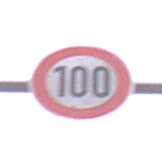
Verkehrszeichen: Geschwindigkeit100
Umgebung: Outdoor, Urban
Tageszeit: MorningAfternoon
Wetter: Overcast
Licht: Natural
Jahreszeit: NotSpecified
Kontrast: LowContrast